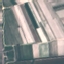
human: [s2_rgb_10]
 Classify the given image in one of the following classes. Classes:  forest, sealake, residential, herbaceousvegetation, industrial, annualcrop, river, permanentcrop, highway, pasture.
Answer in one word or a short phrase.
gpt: PermanentCrop